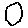
Label: hexagon